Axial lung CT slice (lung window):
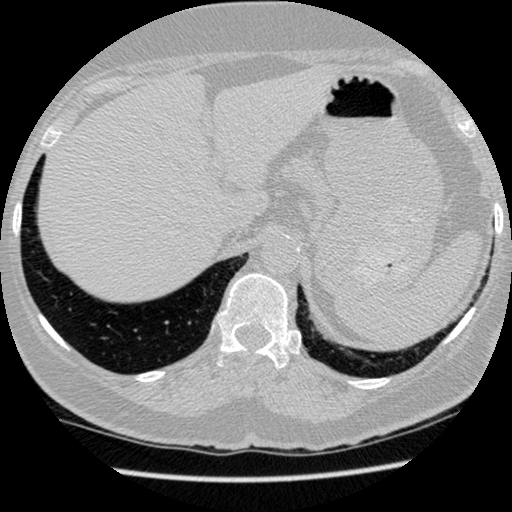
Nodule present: no